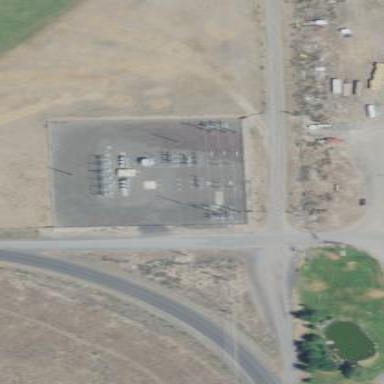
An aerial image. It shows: Power substation surrounded by fence.